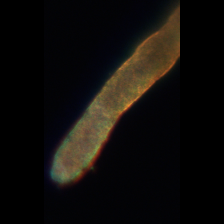
Taxon: Guinardia
Group: Diatoms